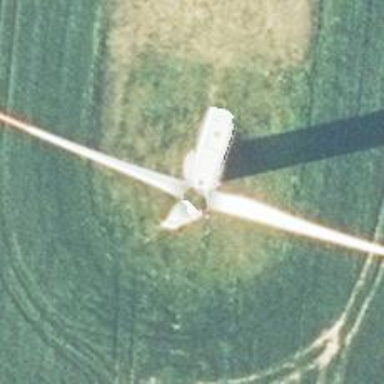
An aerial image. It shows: Wind generator is in the picture.